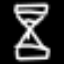
Label: hourglass